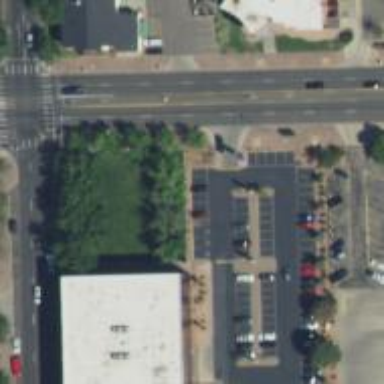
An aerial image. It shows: Parking space.